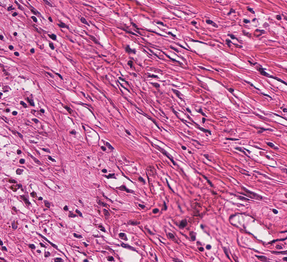
Tumor epithelial tissue: no
Tumor-associated stroma tissue: yes
Normal tissue: no